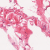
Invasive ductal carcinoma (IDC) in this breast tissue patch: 0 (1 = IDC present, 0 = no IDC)